Current action and preconditions to check: trajectory_clear

Your task: For each precondition in the list above, predict whether it will hold at this action.

Consider the current scene as observed from the mobile robot's camera, and analyze the predicted future states of all dynamic agents (e.g., people, animals, vehicles, or any moving entities) within the NEXT SECOND.

IMPORTANT: Only answer "very likely" if you are absolutely certain—based on strong, clear evidence—that a dynamic agent will violate the precondition in the predicted future state. Do NOT answer "very likely" for unlikely, ambiguous, or low-probability risks.

Ask yourself for each precondition: Is there a high probability, with clear and convincing evidence, that the predicted future states of any dynamic agent will interfere with the predicted future state of the currently executing action within the NEXT SECOND, causing that precondition to fail?

Assess the risk level based on these predictions. Use "likely" or "very likely" if motions create a clear risk of interference.

Use "neutral" or "improbable" if agents are nearby but their predicted paths are clearly diverging or non-conflicting.

Failure Risk Categories: "very improbable", "improbable", "neutral", "likely", "very likely"

Answer Format: Output ONLY the probability_of_failure value from these categories: "very improbable", "improbable", "neutral", "likely", "very likely"

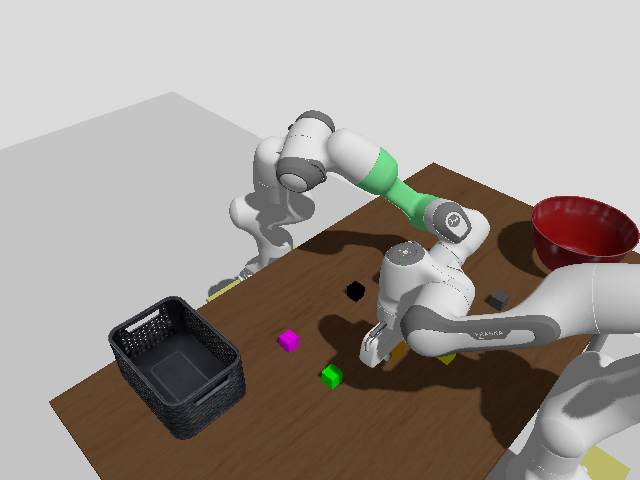

Answer: very improbable